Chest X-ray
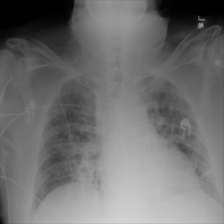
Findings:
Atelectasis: negative
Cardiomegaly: negative
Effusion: negative
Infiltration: negative
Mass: negative
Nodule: negative
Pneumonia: negative
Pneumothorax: negative
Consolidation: negative
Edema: negative
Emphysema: negative
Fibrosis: negative
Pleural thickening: negative
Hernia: negative